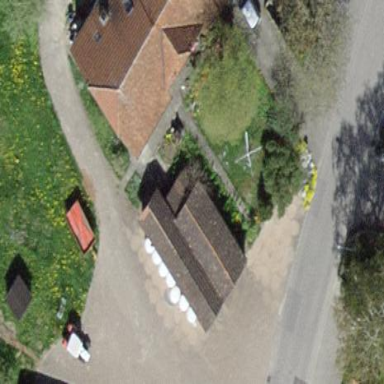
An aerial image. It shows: Garage.